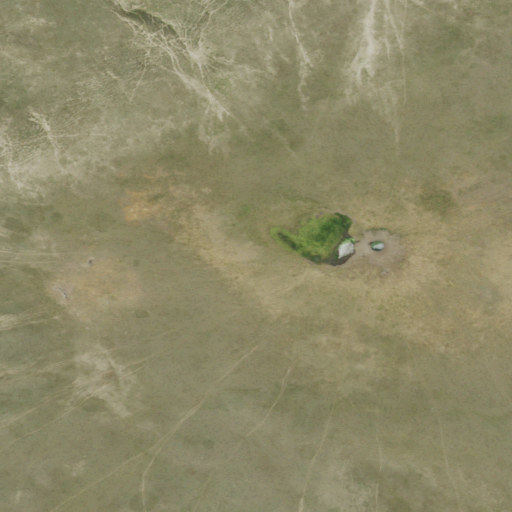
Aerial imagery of valley in Nebraska named Harvey Valley containing grassland and herbaceous wetlands